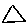
Label: triangle